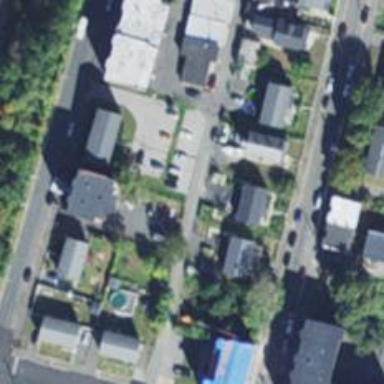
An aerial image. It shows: Alleyway designated as service road.